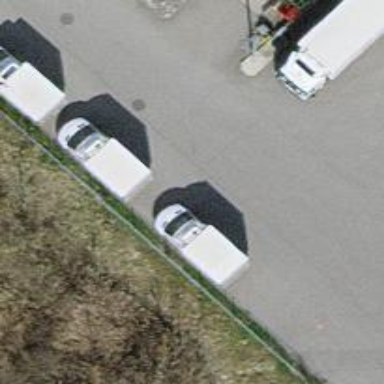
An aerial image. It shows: Lift gate barrier.